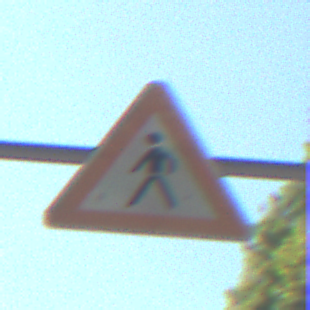
Verkehrszeichen: FussgaengerRechts
Umgebung: Outdoor, RoadRail
Tageszeit: Midday
Wetter: Clear
Licht: Natural
Jahreszeit: NotSpecified
Kontrast: HighContrast